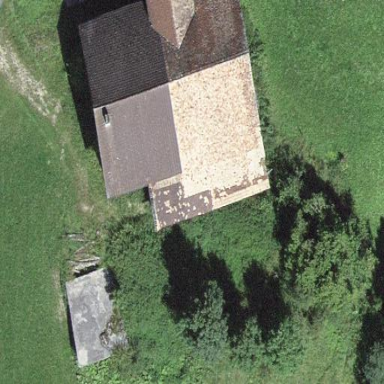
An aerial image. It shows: Farm building.